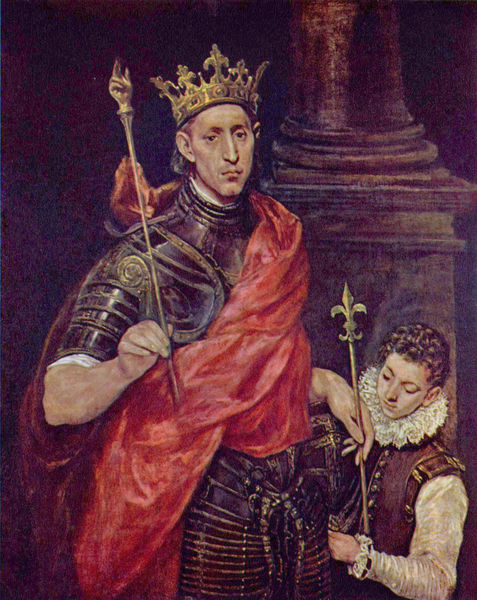
Titel: Der hl. Ludwig von Frankreich und ein Page
Künstler: El Greco
Standort: Paris
Institution: Louvre
Schlagwörter: dunkel, hand, mann, umhang, weiß, braun, finger, frankreich, geste, hell, licht, mund, nase, ohr, schwarz, säule, blick, rot, tuch, malerei, hemd, arm, augen, diener, halten, kragen, sockel, spitze, stein, ärmel, hals, halskrause, hände, porträt, öl, gewand, gold, haare, mantel, kind, vater, diamanten, kinn, krone, locken, ohren, schärpe, spanien, stab, bischof, column, court, crown, hands, king, könig, lanze, oil, red, sword, white, black, collar, dark, face, france, golden, grey, hair, interior, lace, nose, old, painting, portrait, robe, room, yellow, muskeln, ernst, goya, picture, servant, two, metall, brown, ankleiden, podest, junge, rüschen, knöpfe, weste, tor, doppelporträt, knabe, spanisch, uniform, napoleon, herrscher, lilie, rüstung, jüngling, man, skin, stone, florenz, ear, head, armor, armour, boy, child, eyes, knight, male, metal, prince, sash, spain, spanish, basis, shawl, color, purple, shadow, chin, mouth, realism, scarf, buttons, el greco, french, romantic, sohn, cross, curls, pair, fresco, curl, purpur, insignien, zepter, szepter, bright, drapery, italy, anziehen, human, royal, roter mantel, ancient, cape, cloak, history, renaissance, eid, detail, ears, medieval, eye, fingers, shield, contemporary, canvas, colour, paint, cheek, pillar, neoclassical, bronze, page, haze, knappe, rich, plate, father, stick, are u stupid?, armory, beischläfer, classicizing, fleur de lis, forehead, hey come on...!, ionic, pedestal, round, scepter, sceptor, sceptre, shirt, son, titian, hold, kanbe, staff, bored, thrown, insignia, royalty, halzkrause, ruffles, lily, veil, pole, befestigen, serious, nobility, ruffle, ruff, bourbone, spear, monarch, ruler, power, kaiser, zeigestab, ritter, herrschaft, kronöe, fuck, curly hair, spike, fleur-de-lys, lilly, septre, honor, paternal, pedistal, swear, amour, filip ii, giving, lil.ie, jrone, fuck fuck fuck, guy with funny hat, kung, adelig, festzurren, plated, squire, lis, plate armor, ruffle collar, passing, fleur de lise, hand of god, sharing, giing, bourbon, attendent, red cloak, knabw, colmun, kings son, red veil, 왕관을 쓰고 있음, 왕같음, 옆에는 신하같음, 일부러 신하를 작게 그린것 같음, vorbild, nachfolger